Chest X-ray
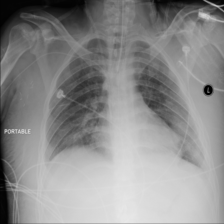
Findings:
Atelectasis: positive
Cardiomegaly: negative
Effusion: negative
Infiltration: negative
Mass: negative
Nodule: negative
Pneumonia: negative
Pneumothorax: negative
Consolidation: negative
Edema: negative
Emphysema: negative
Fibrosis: negative
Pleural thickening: negative
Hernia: negative